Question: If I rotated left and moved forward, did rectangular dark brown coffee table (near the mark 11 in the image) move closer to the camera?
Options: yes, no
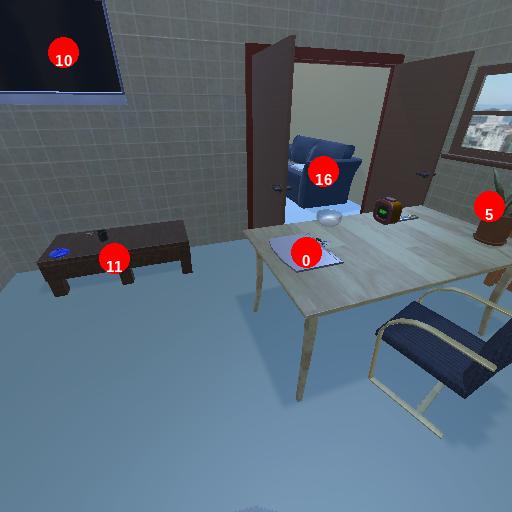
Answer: yes